Interaction volume radius: 5 \u00c5
Interaction volume height: 40 \u00c5
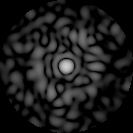
Disorder parameter: 0.813